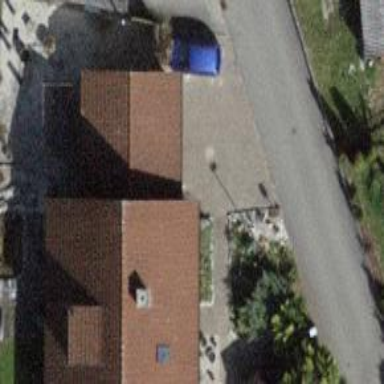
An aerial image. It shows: Residential house.